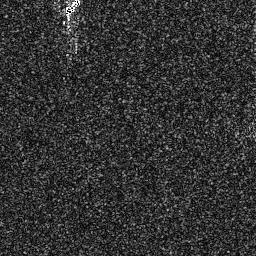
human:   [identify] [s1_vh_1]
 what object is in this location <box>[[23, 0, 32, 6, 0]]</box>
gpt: <ref>1 small ship at the top left</ref>